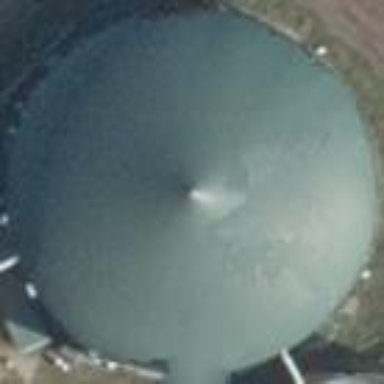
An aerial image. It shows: Round-shaped covered reservoir serving as digester building with power generator.